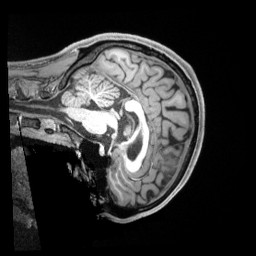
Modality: T1w
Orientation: sagittal
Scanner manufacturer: siemens
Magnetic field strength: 3 T
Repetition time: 2.5 s
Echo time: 0.00218 s